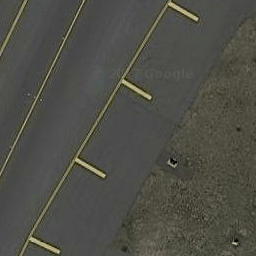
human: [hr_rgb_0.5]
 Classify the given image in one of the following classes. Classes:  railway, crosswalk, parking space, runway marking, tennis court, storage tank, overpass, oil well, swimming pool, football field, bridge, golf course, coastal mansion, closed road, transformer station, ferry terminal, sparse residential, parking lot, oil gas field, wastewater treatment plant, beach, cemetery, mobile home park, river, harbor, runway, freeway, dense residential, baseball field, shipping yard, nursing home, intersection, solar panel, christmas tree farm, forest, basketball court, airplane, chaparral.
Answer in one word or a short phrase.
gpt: runway marking